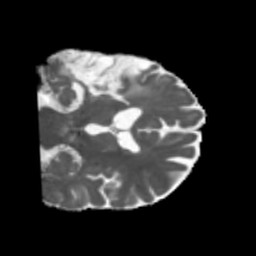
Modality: MD
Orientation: coronal
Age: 58
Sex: male
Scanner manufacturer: siemens
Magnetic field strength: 3 T
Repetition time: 5.47 s
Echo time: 0.0854 s